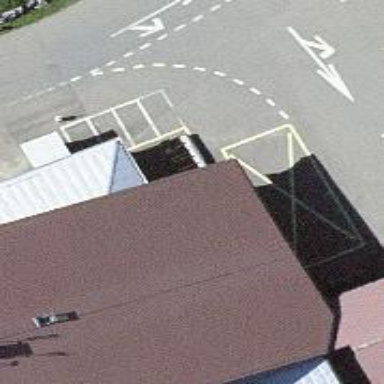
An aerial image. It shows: Bus stop with designated public transport stop position.